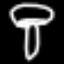
Label: mushroom